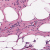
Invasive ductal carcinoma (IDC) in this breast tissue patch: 0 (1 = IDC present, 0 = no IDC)